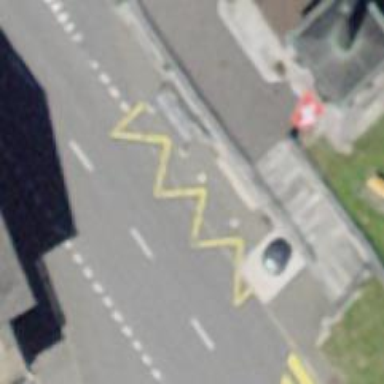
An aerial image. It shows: Bus stop with sheltered platform for public transport.